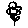
Label: flower